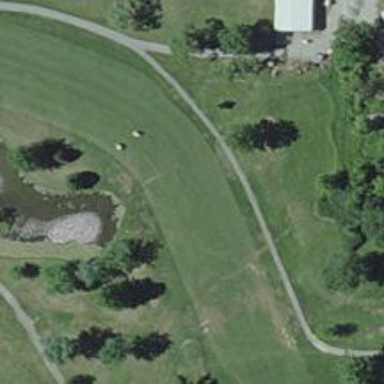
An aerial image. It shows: View of golf hole.